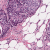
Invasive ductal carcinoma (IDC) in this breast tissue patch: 1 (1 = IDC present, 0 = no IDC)